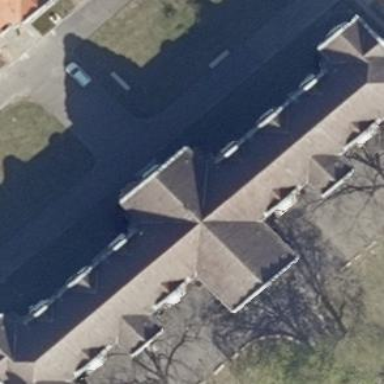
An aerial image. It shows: Hospital with mansard roof.